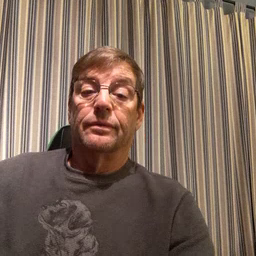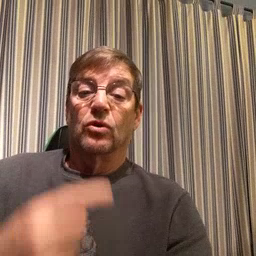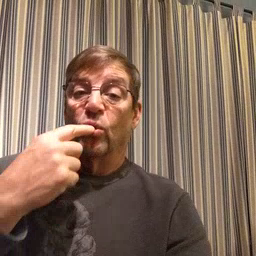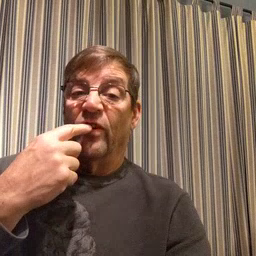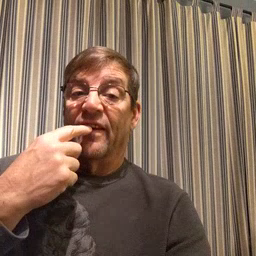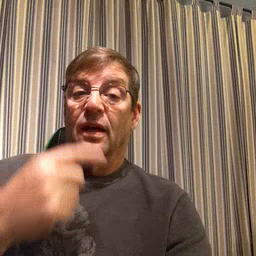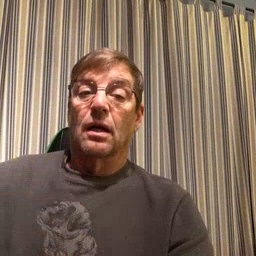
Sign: tooth